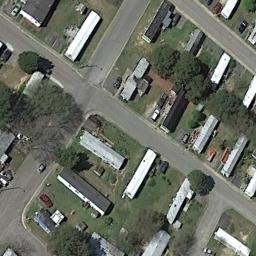
Label: residential